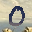
Label: 0